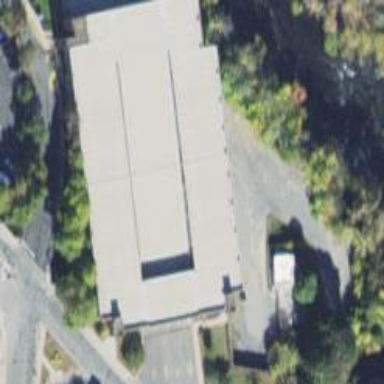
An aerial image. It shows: Multi-storey paved parking lot located within building.